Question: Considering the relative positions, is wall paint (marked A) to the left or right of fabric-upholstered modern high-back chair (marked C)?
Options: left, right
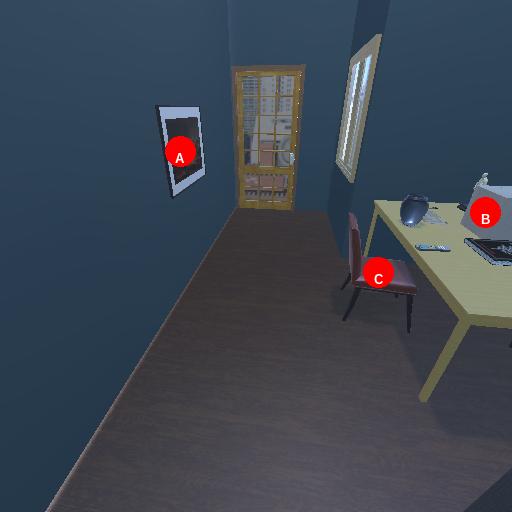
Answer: left